Question: My company store Log_Info in one table, with factory id, department id, log date, log hour, log minute with counter value. Please help me how to tranpose [Log hour + Log min] to columns as we can see in this case using PL/SQL in Oracle Database 10g Release 10.2.
Thank you very much.

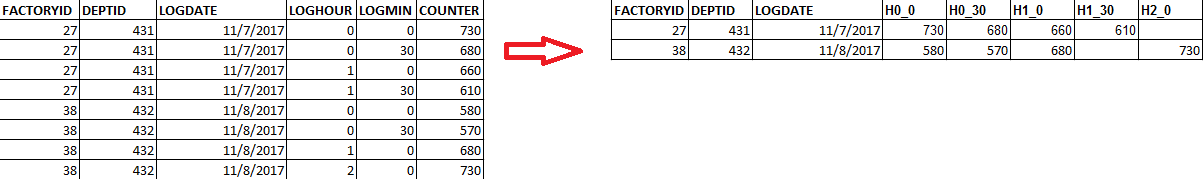
Answer: I would tell you to use PIVOT, which is an extremely easy way of doing this kind of thing natively, but unfortunately I believe that was introduced in 11g. As far as I know, you have two options; if you want to stay in native SQL, you must use case statements that are hardcoded. Otherwise, this solution may be useful to you..
'''
declare v_str varchar2(2000);
begin
v_str:='select factoryid,deptid,logdate';
for i in (select distinct 'H'||loghour||'_'||logmin a from test_table order by a) loop
v_str:=v_str||',max(case ''H''||loghour||''_''||logmin when '''||i.a||''' then counter end) as "'||i.a||'"';
end loop;
v_str:=v_str||' from test_table group by factoryid,deptid,logdate order by factoryid';
DBMS_OUTPUT.PUT_LINE(v_str);
end;
'''
This will give you a dynamic query that you can then execute in a loop or into a result set, whatever you choose (instead of the PUT_LINE I have here). The result of this block based on the current data you provided is:
'''
select factoryid,deptid,logdate,
max(case 'H'||loghour||'_'||logmin when 'H0_0' then counter end) as "H0_0",
max(case 'H'||loghour||'_'||logmin when 'H0_30' then counter end) as "H0_30",
max(case 'H'||loghour||'_'||logmin when 'H1_0' then counter end) as "H1_0",
max(case 'H'||loghour||'_'||logmin when 'H1_30' then counter end) as "H1_30",
max(case 'H'||loghour||'_'||logmin when 'H2_0' then counter end) as "H2_0"
from test_table
group by factoryid,deptid,logdate order by factoryid
'''
which will give you exactly what you're looking for.
EDIT: As a note, the MAX is included to eliminate everything in the case statement from being in the group by. This is assuming there will be only one counter value per time per factory id/deptid/logdate.
If you'd like to go the native route and have a defined list of loghour and logmin (not 100% sure, but it seems like you would be going from H0_0 to H23_30), you can use the query the PL/SQL block spit out above, and continue creating case statements until all loghours and logmins are accounted for. If this is the case and loghour/min have a defined span, you should do this as there are performance benefits, such as cursor caching, to using native SQL over dynamic SQL.